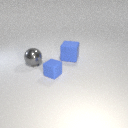
small blue rubber cube in front of large gray metal sphere